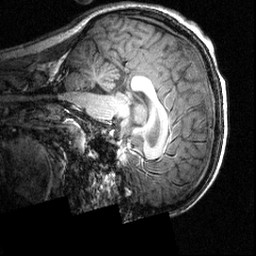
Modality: T1w
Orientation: sagittal
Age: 16
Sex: male
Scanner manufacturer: siemens
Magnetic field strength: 3.951 T
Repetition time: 1.5 s
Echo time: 0.00335 s